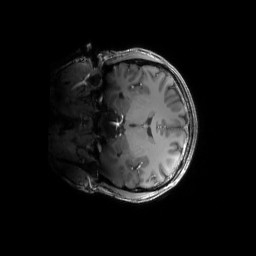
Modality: T1w
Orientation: coronal
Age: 27
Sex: male
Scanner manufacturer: siemens
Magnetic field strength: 6.98 T
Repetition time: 2.37 s
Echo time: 0.00231 s